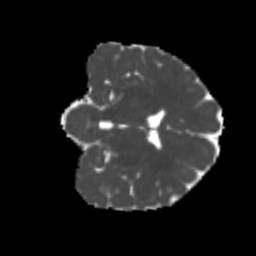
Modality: MD
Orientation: coronal
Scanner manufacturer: siemens
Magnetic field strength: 3 T
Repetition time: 4 s
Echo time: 0.0594 s